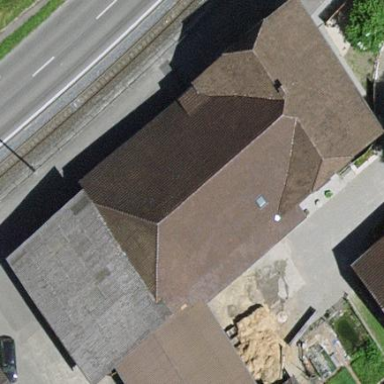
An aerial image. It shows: Farm building.